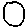
Label: moon